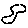
Label: car